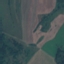
Land use / land cover: Pasture